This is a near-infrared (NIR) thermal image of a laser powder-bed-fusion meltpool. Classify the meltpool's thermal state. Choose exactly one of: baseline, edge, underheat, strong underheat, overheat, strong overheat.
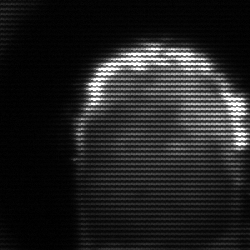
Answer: baseline